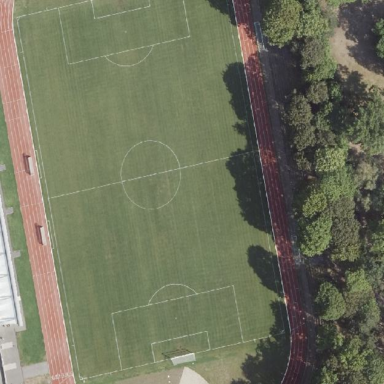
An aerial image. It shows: Stadium for soccer matches.